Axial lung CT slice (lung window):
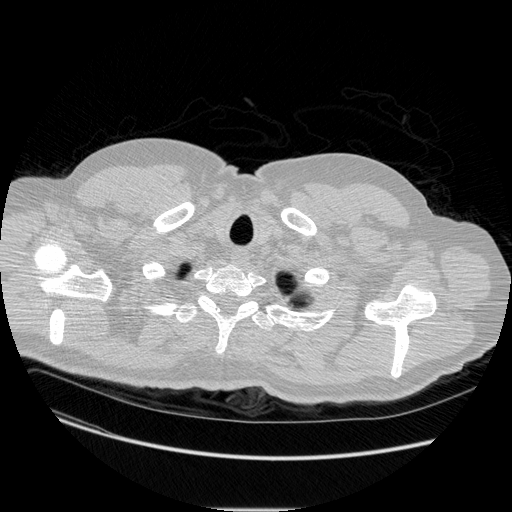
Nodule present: yes
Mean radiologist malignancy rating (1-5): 3